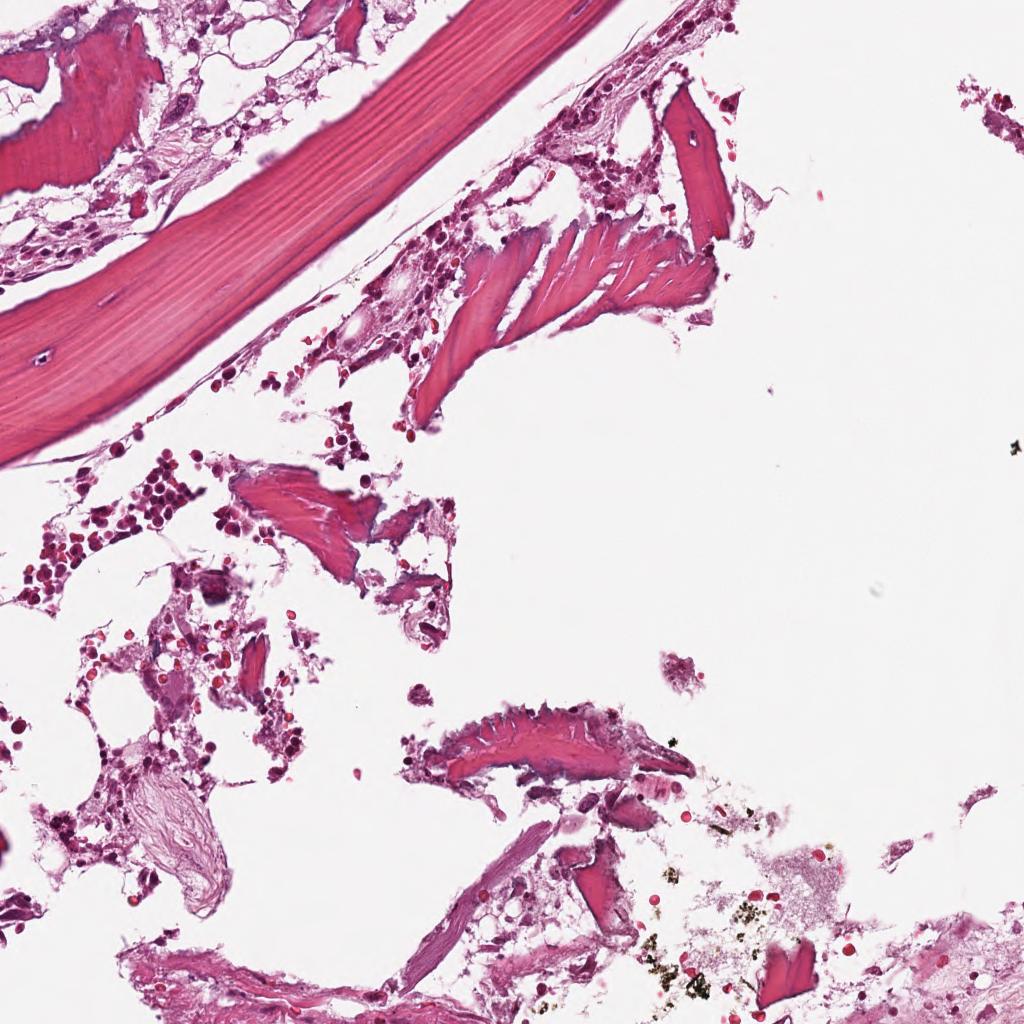
Label: Non-Tumor